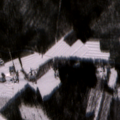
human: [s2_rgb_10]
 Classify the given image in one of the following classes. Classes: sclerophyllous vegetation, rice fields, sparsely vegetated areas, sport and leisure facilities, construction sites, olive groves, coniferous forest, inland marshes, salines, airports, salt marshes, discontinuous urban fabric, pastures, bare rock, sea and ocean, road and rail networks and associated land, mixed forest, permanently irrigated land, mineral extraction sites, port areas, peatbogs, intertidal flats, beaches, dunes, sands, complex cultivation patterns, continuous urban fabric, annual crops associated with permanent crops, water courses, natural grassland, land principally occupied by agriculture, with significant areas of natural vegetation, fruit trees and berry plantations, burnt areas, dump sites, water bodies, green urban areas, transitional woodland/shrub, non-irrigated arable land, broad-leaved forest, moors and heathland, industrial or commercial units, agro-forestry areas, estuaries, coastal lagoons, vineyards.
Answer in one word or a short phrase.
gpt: land principally occupied by agriculture, with significant areas of natural vegetation, coniferous forest, mixed forest